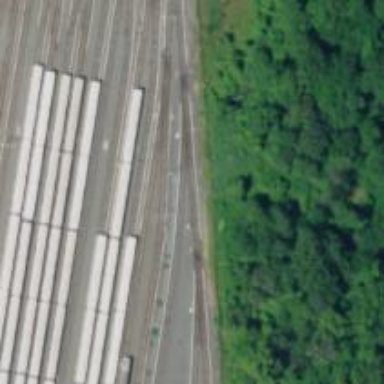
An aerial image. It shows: Yard area with electrified rail tracks.